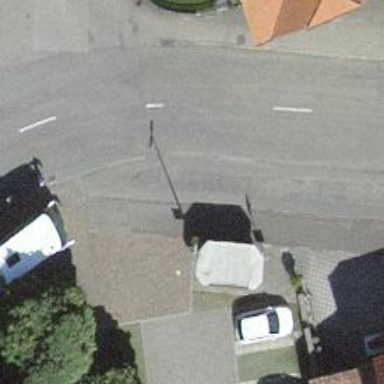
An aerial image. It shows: Post box.